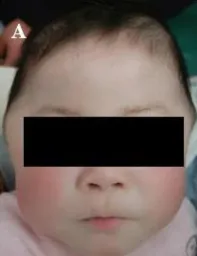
(A) Abnormal facial features (a closed anterior fontanelle, prominent temporal parts, long eyelashes, sparse hair, upturned nostrils, a sharp beak-like mouth, low-set ears, a short neck, and white skin).
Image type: medical_photograph (oral_photograph)